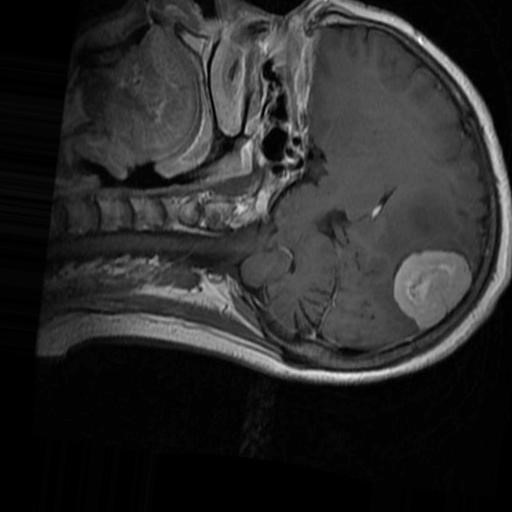
Label: brain_menin